Question: Good morning,
I have a block named feed-empleo whose machine name I think it is "feed-empleo-block".

Its url is: /admin/structure/block/manage/views/feed-empleo-block/configure, so that is why I think it's machine name is "feed-empleo-block".
In my node template, I am using:
'''
<div class="block block-feed" id="block-feed-empleo">test</div>
'''
That is because I think its class and id should be:
'''
<div class="block block-{module}" id="block-{module}-{delta}">
'''
So, finally, I have created a templated named:
'''
views-view--feed-empleo-block.tpl.php
'''
I must be doing something wrong because there is nothing in the div tag. But I am not really sure why isn't being shown.
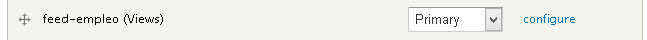
Answer: Go to 'views -> advance -> Other -> Theme: Information' and 'rescan your view template file' from there. and you can see your custom template there.
Check this link for proper info:
<URL>
Make sure you 'rescan template file' and 'clear your drupal cache' as well.